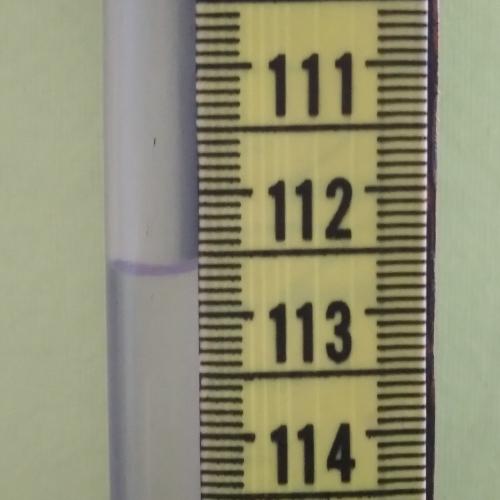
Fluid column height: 112.6 cm